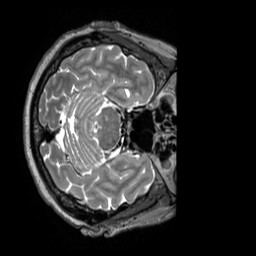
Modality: T2w
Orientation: axial
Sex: female
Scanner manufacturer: siemens
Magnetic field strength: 3 T
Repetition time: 3.2 s
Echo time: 0.409 s